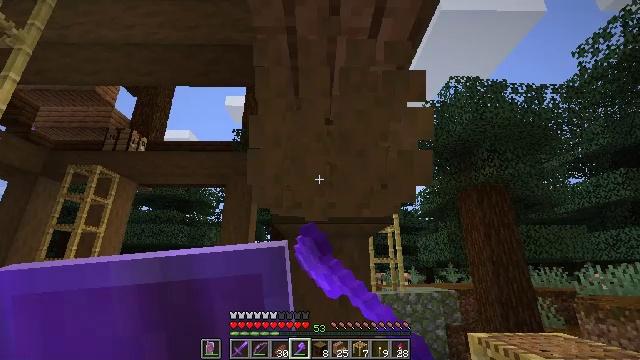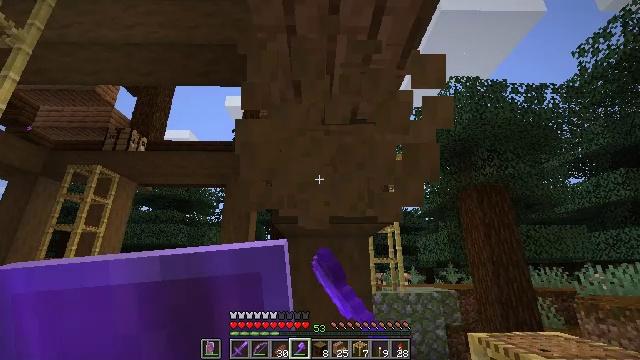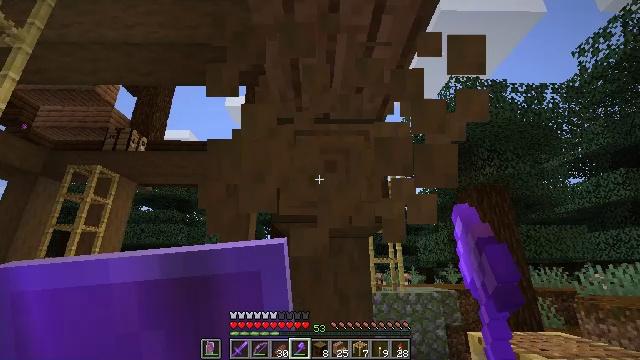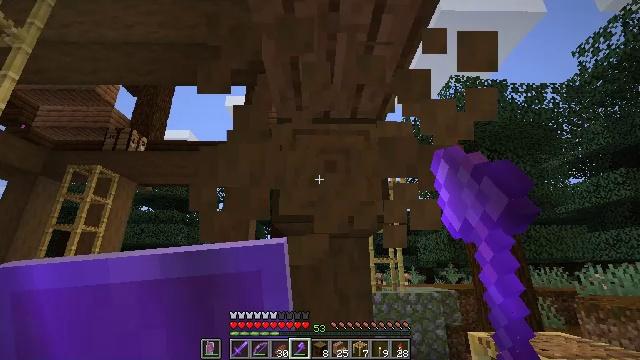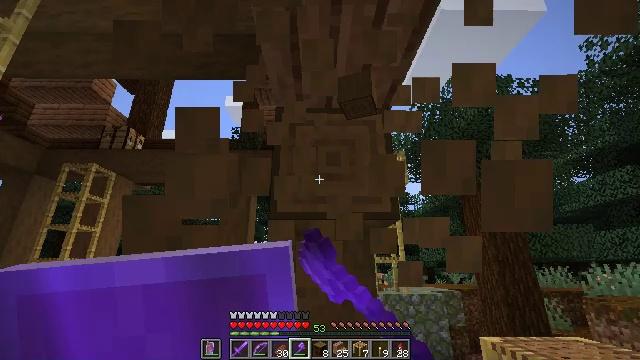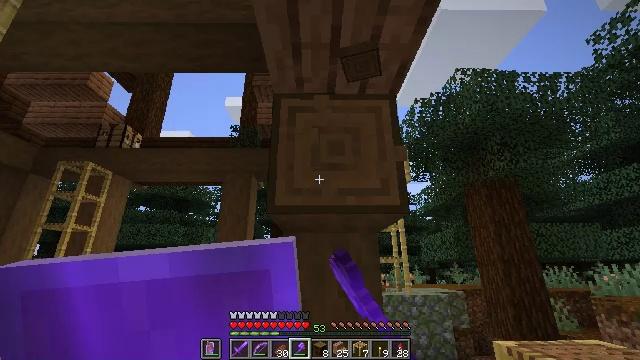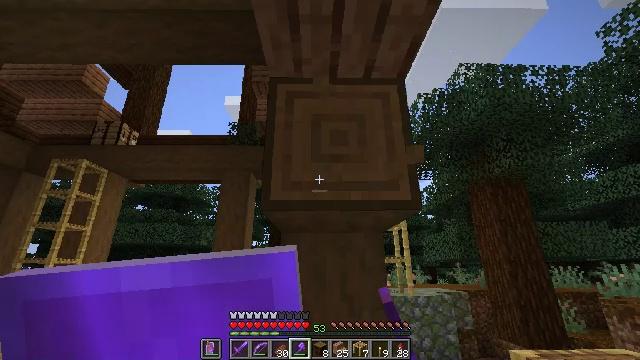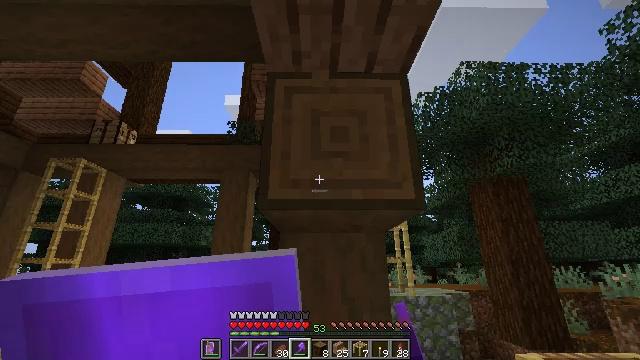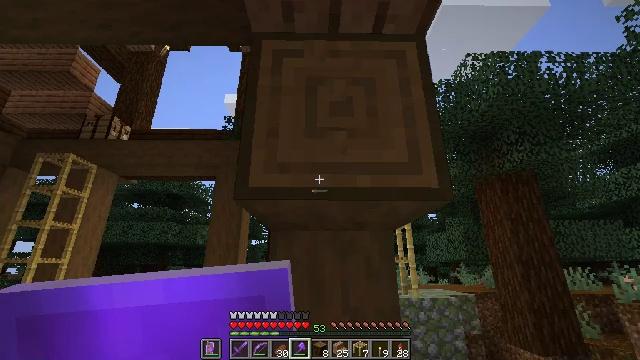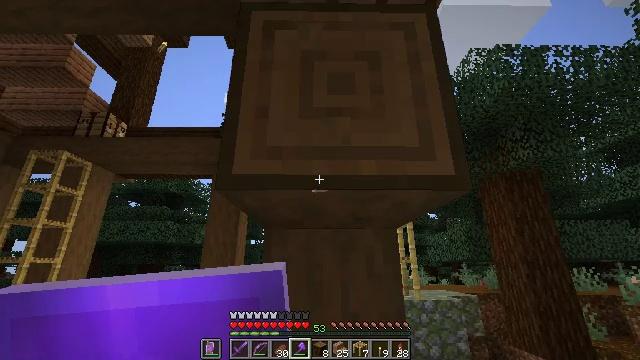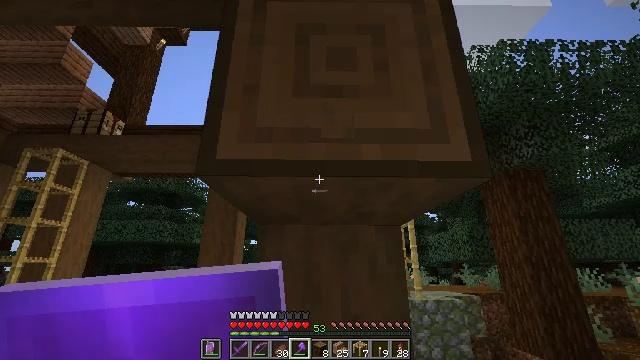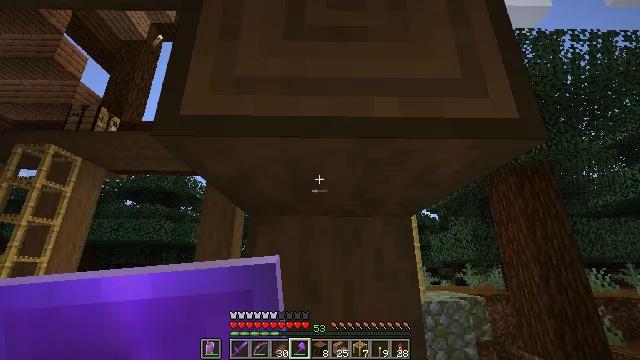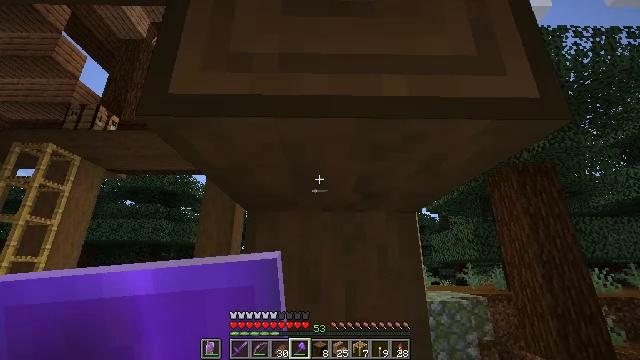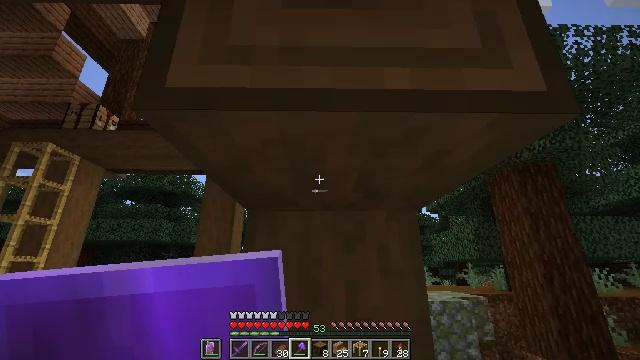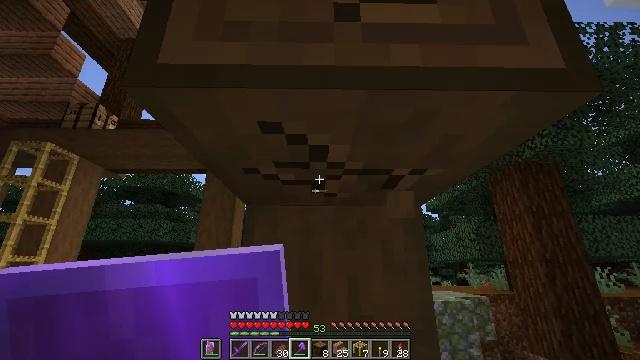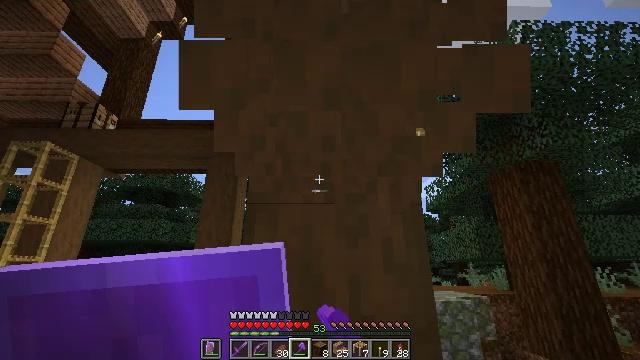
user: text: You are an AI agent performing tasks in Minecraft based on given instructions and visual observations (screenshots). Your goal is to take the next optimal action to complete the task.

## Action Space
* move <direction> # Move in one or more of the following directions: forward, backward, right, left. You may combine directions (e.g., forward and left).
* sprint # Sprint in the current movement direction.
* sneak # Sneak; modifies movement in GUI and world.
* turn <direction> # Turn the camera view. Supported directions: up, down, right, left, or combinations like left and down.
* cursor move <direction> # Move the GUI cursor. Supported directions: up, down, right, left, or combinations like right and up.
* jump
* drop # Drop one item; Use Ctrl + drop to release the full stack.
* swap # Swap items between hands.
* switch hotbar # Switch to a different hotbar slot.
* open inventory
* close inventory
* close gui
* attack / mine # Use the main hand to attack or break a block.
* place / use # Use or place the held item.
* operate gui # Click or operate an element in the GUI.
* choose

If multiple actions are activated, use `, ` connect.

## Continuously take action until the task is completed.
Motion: motion action
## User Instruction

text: Collect stripped spruce log as resource.
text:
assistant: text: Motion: attack / mine
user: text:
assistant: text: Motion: attack / mine
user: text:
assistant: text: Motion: move forward, attack / mine
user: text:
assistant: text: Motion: move forward, attack / mine
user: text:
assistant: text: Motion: move forward, attack / mine
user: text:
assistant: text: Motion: move forward
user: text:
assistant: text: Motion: move forward
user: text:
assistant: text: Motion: move forward
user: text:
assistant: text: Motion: move forward
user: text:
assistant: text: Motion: move forward
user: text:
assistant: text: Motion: no_op
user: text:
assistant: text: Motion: no_op
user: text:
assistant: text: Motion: no_op
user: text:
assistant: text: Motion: attack / mine
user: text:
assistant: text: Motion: attack / mine
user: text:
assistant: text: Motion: attack / mine
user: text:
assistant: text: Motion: no_op
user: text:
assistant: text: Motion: turn up
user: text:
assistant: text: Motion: turn up
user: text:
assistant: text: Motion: no_op